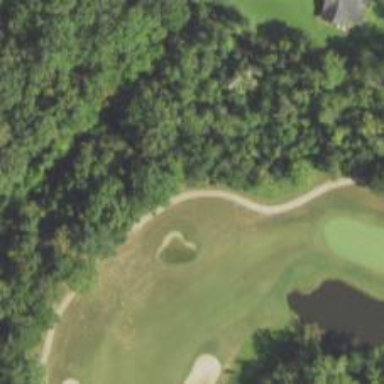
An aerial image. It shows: Pathway for golfing.